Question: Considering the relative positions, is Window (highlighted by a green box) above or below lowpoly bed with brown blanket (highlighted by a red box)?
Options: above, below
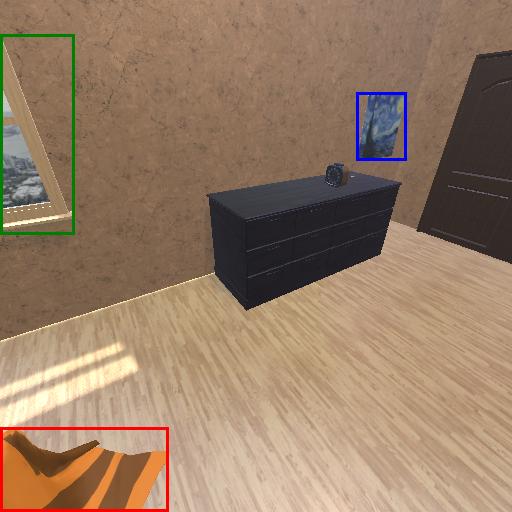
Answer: above